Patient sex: M
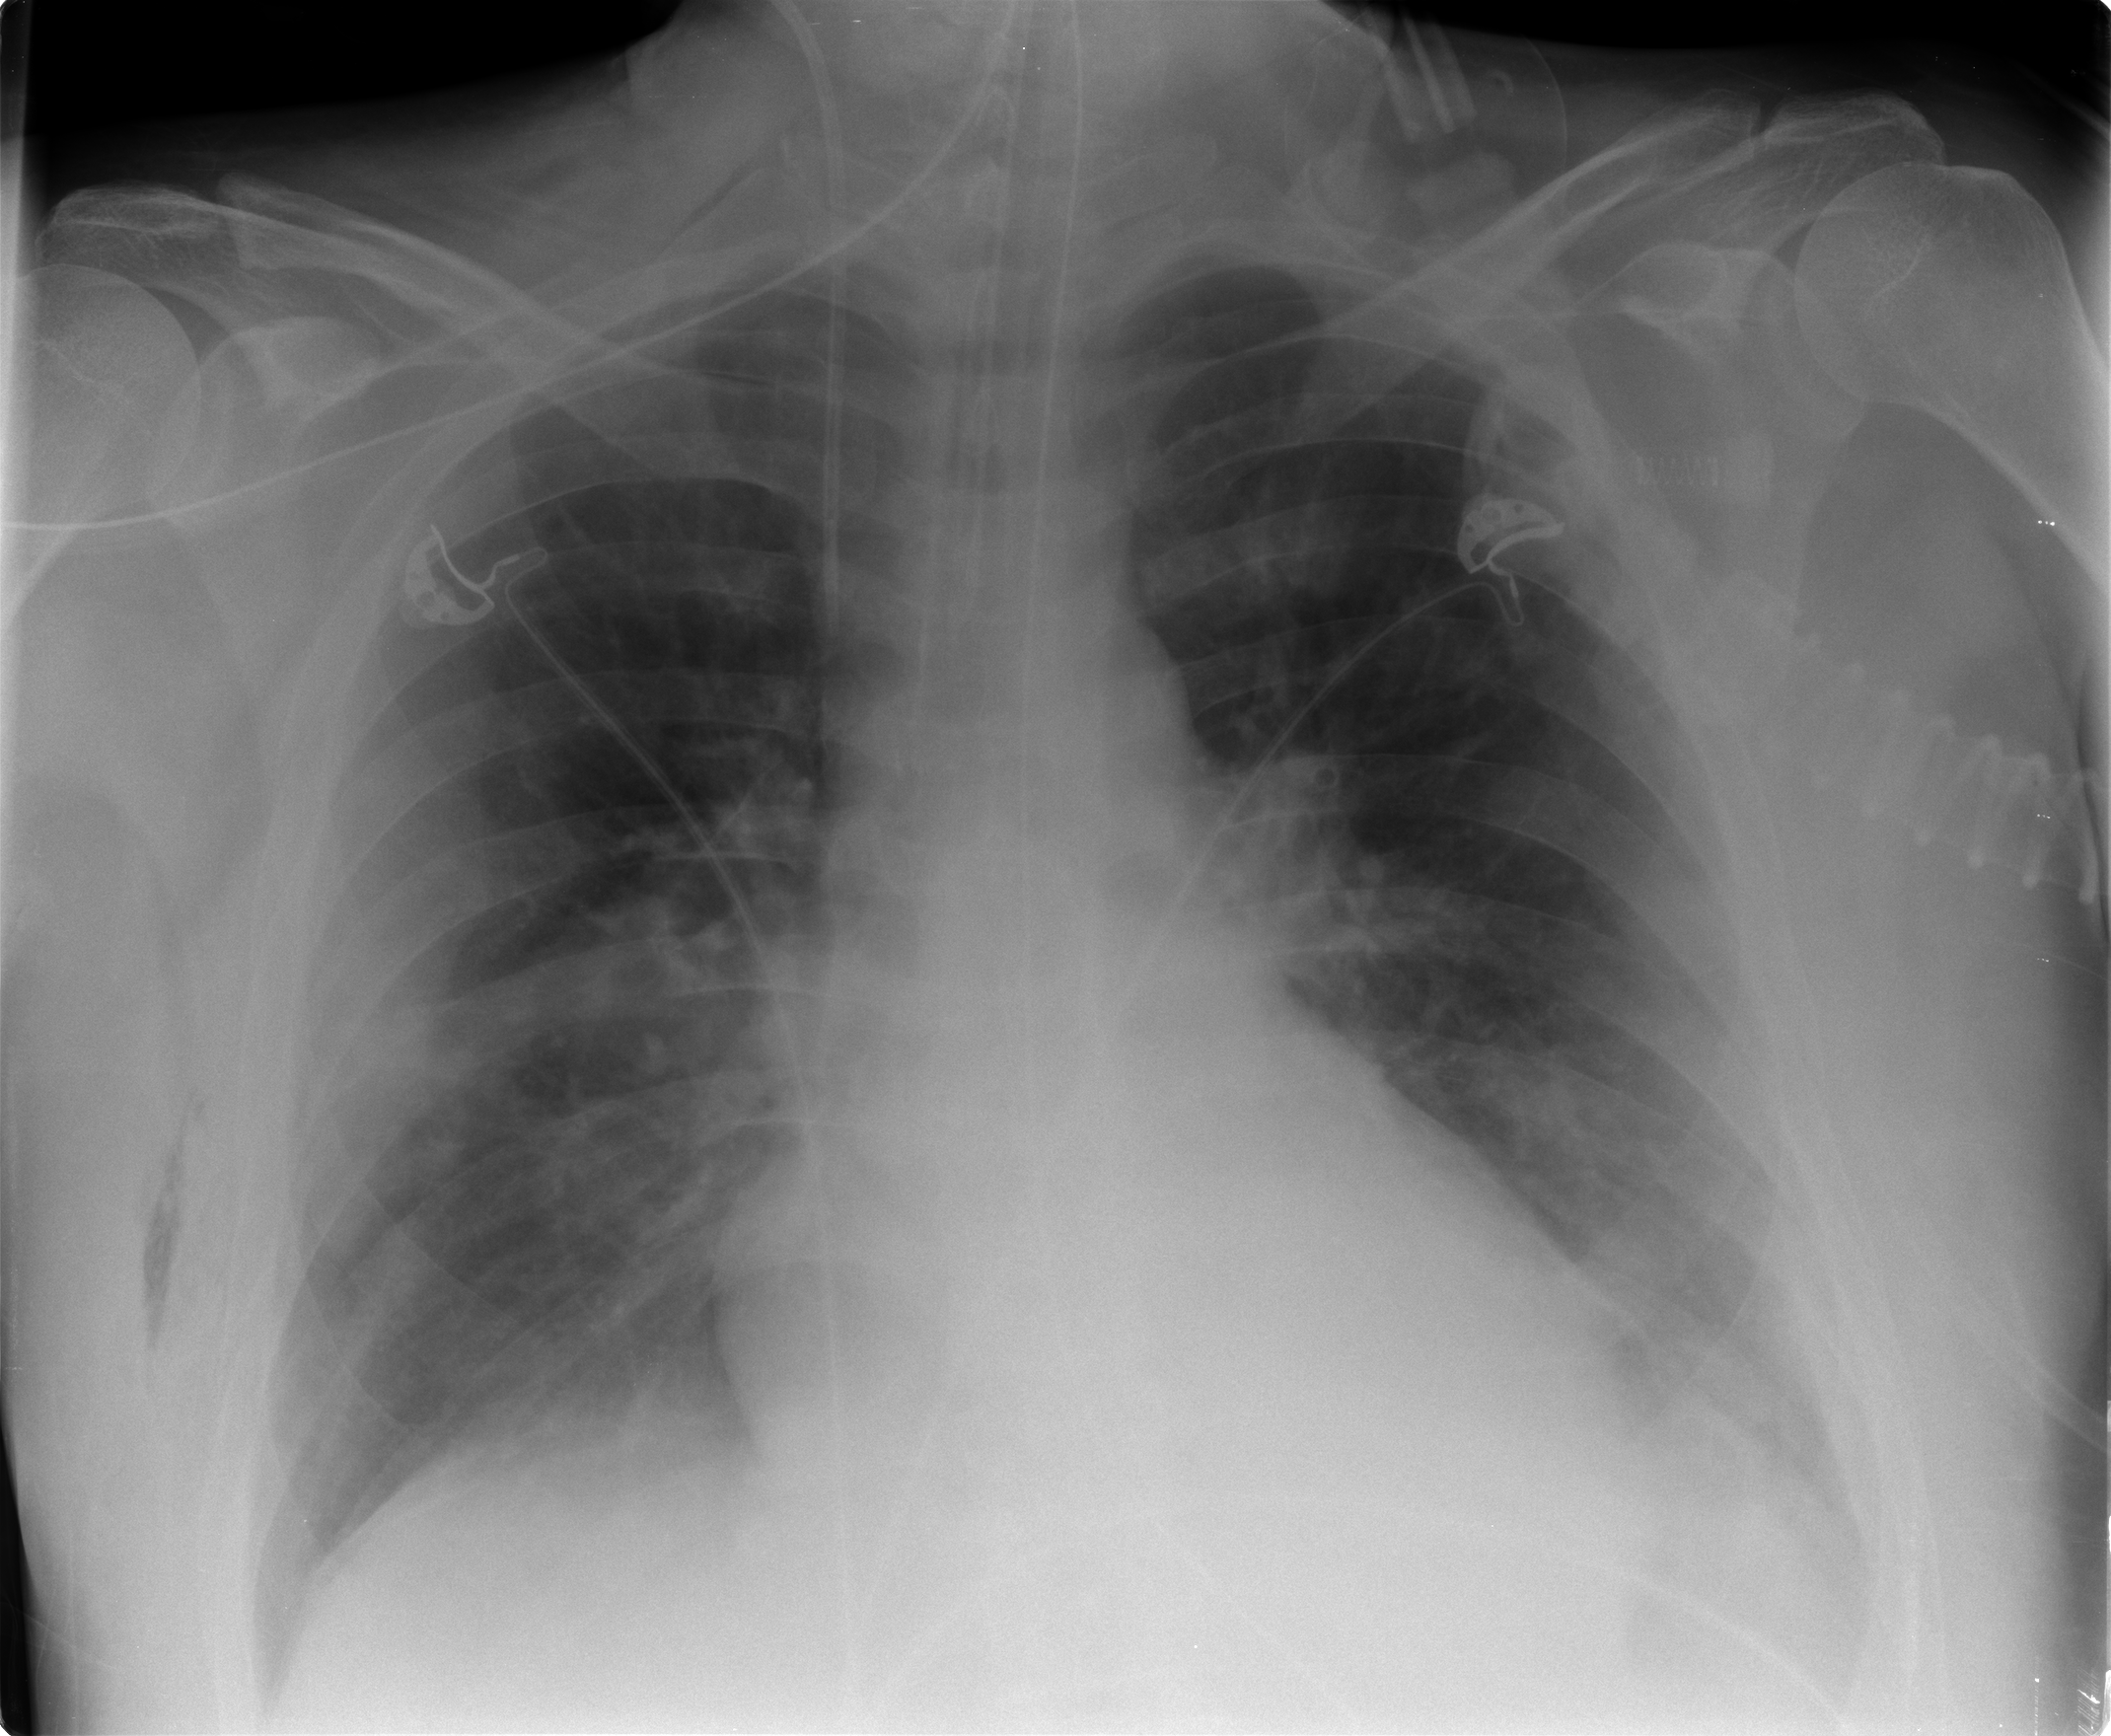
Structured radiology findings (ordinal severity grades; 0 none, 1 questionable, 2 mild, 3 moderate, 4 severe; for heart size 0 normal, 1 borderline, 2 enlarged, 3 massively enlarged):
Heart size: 1
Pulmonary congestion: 0
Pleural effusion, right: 0
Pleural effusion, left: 2
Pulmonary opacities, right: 1
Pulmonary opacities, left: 0
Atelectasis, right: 2
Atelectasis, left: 2